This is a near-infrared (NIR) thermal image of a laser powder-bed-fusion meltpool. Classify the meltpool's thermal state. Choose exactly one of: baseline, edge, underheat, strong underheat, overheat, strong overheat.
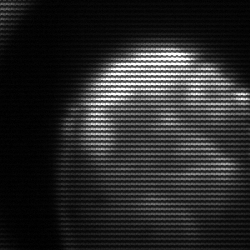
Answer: edge